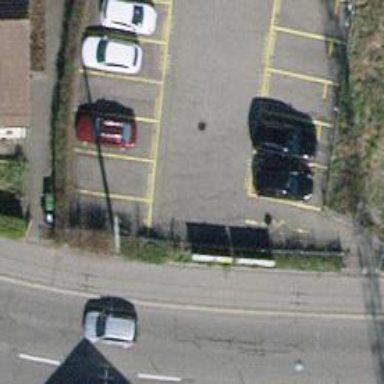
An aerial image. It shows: Road serving as parking aisle.